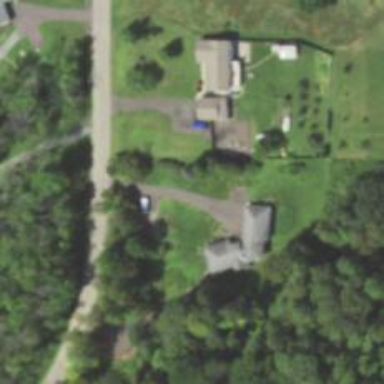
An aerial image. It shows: Driveway.